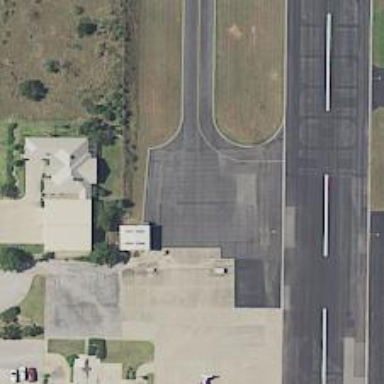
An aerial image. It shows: Image of taxiway at airport.